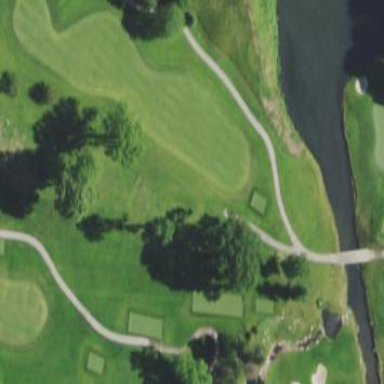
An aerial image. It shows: Grassy area designated as golf fairway.